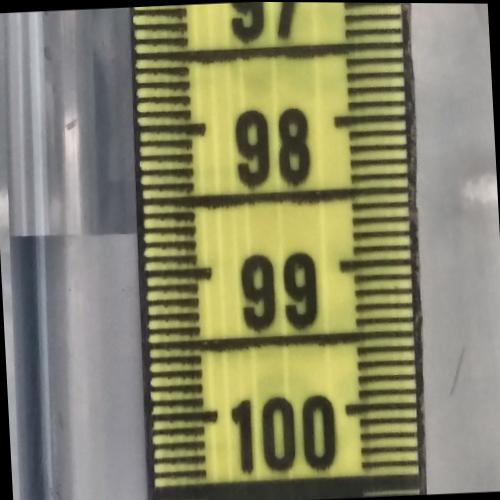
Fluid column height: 98.7 cm